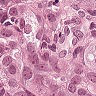
Metastatic tissue present: yes